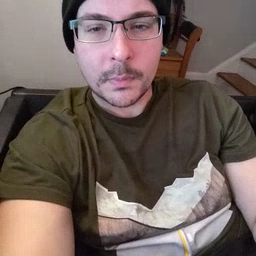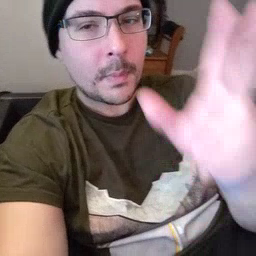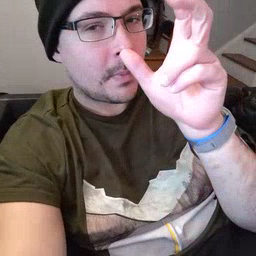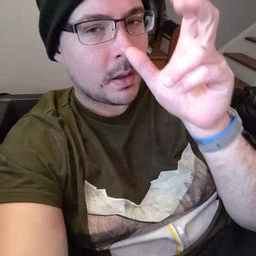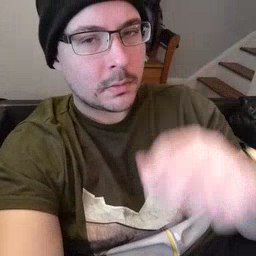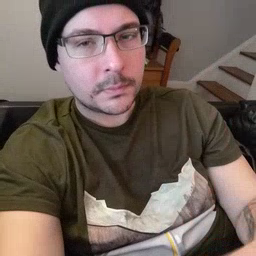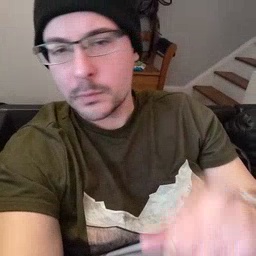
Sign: bug